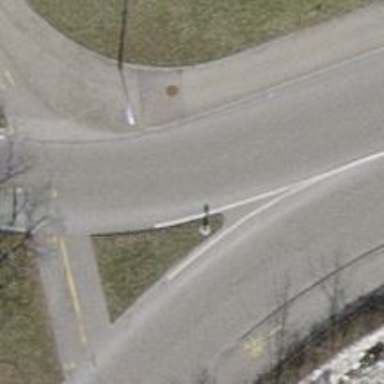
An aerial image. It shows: Secondary road with asphalt surface and separate sidewalk.